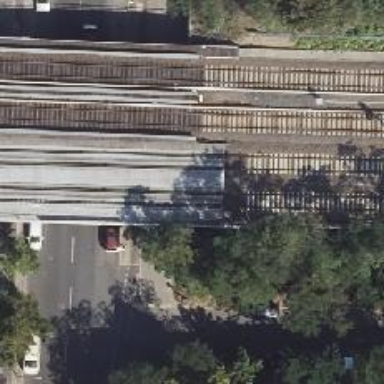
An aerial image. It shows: Railway bridge.